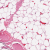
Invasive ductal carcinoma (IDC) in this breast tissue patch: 0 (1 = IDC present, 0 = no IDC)